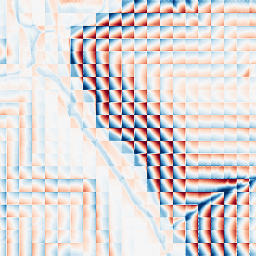
Category: wavelet
Decomposition family: wavelet_dwt
Decomposition parameters: wavelet: haar
level: 4
Upsampling method: regularized
Upsampling parameters: scale: 2
lambda_reg: 0.01
Upsampling scale: 2